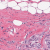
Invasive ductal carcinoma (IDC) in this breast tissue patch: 0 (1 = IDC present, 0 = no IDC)